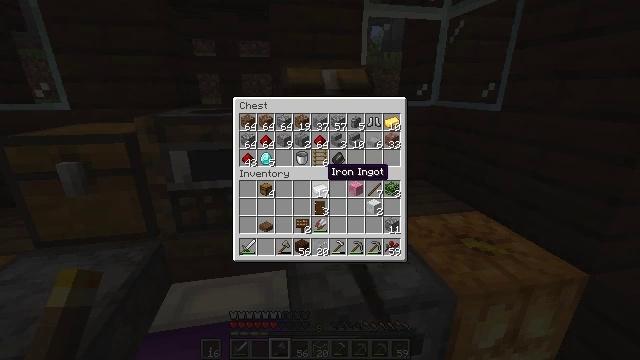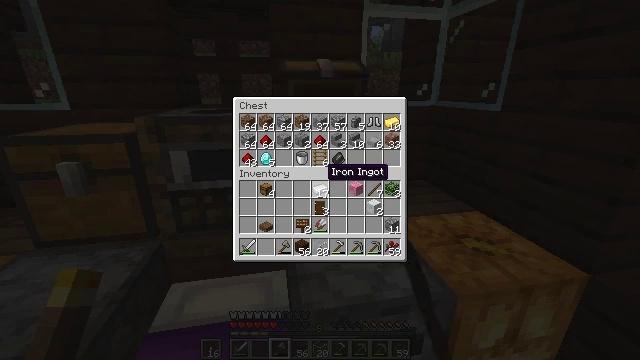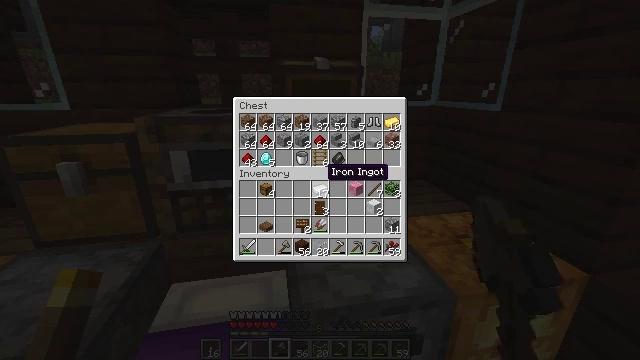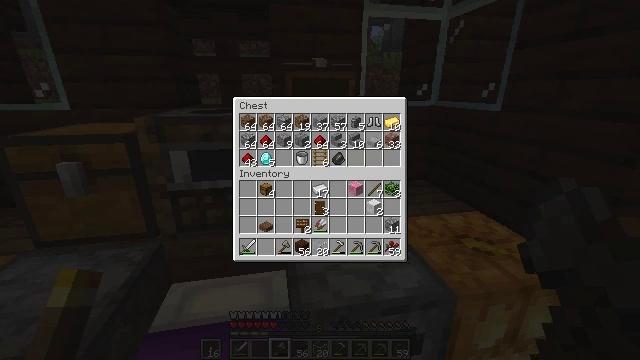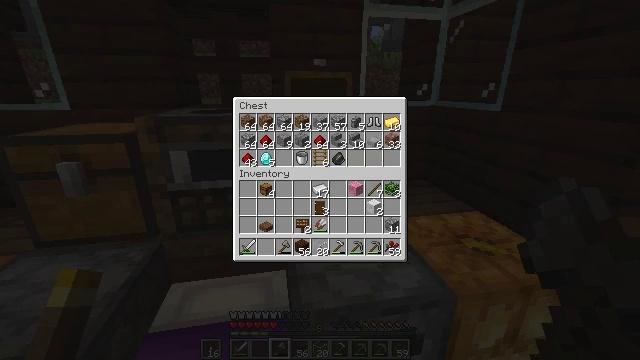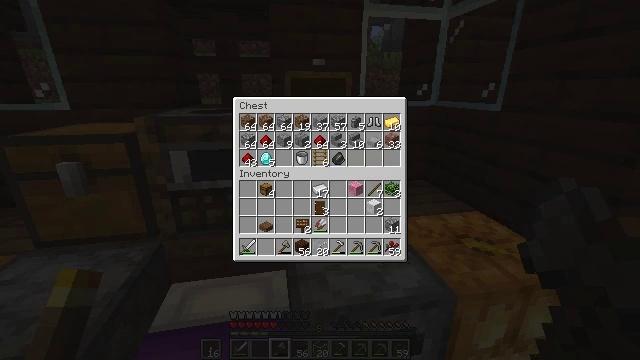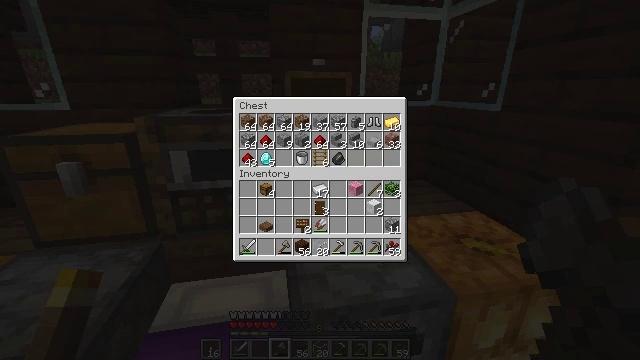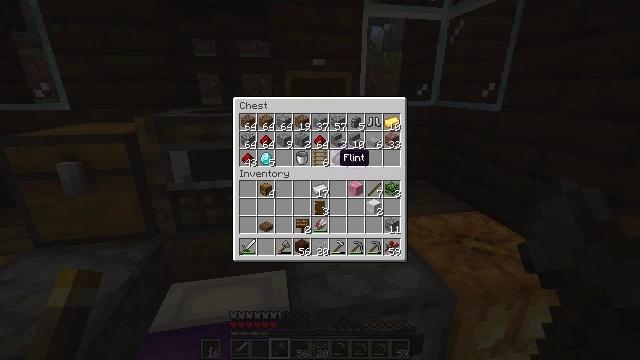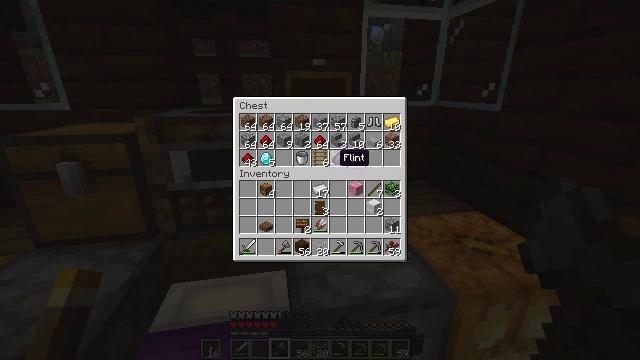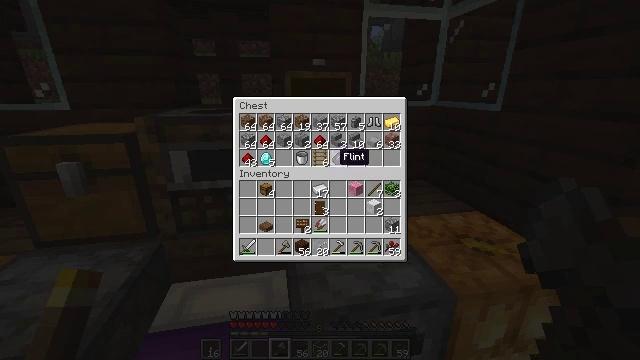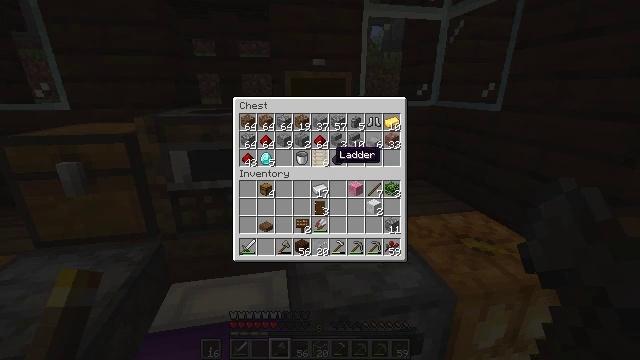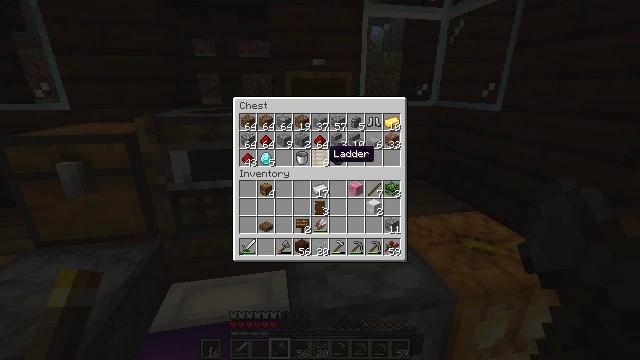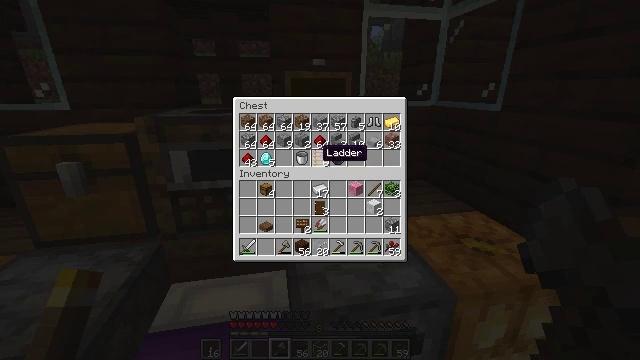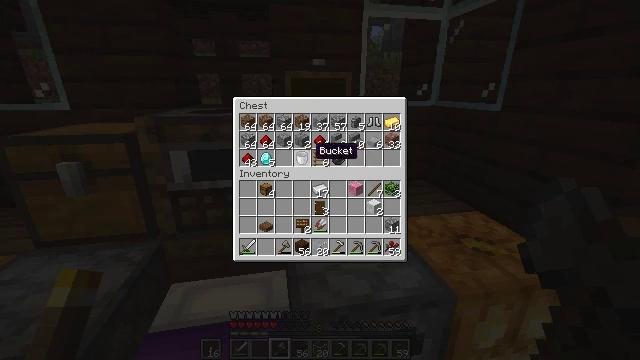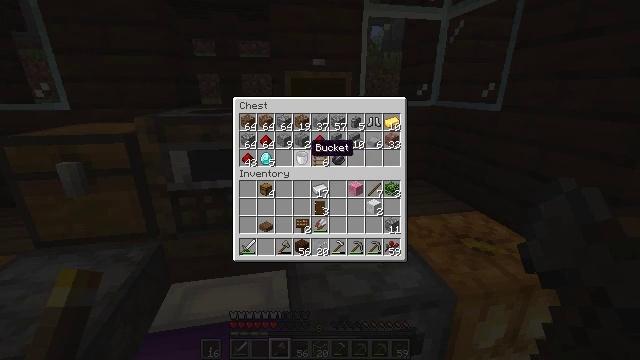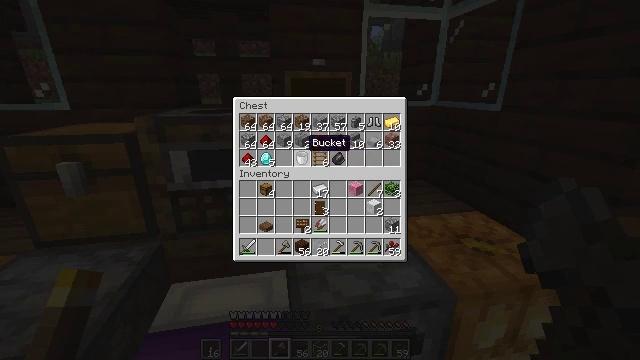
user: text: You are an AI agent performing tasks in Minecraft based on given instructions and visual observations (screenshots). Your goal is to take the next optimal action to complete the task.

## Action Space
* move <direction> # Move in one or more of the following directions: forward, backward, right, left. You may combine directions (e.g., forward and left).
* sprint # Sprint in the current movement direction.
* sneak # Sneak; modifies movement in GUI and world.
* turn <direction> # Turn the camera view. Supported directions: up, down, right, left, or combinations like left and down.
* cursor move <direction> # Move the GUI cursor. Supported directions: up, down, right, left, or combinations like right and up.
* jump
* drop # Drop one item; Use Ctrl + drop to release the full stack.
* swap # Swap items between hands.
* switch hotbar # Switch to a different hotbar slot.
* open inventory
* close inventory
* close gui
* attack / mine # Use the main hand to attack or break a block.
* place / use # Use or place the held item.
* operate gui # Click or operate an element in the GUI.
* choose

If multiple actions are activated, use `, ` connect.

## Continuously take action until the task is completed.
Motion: motion action
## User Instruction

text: Arrange cobblestone in the crafting grid to create a cobblestone slab.
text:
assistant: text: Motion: no_op
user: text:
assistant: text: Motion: no_op
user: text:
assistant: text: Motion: no_op
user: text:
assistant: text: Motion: no_op
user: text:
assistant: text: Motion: no_op
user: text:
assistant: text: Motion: no_op
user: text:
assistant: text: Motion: no_op
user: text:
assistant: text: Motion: no_op
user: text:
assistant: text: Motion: no_op
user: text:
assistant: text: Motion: no_op
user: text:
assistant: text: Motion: no_op
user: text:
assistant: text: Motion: cursor move left
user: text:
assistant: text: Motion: cursor move left
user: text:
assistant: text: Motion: no_op
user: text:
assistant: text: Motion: no_op
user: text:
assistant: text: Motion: no_op
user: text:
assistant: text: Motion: no_op
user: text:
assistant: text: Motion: no_op
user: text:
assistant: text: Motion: no_op
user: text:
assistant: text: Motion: no_op
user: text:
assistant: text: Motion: no_op
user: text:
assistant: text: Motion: no_op
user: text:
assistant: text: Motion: no_op
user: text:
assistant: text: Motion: cursor move right
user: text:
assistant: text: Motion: cursor move right and down
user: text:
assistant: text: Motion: cursor move right
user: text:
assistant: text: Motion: no_op
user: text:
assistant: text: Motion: no_op
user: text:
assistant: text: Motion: no_op
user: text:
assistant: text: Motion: no_op